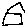
Label: house